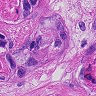
Metastatic tissue present: yes